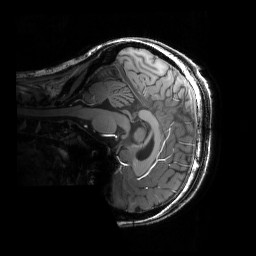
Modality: T1w
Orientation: sagittal
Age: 28
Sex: female
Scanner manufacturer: siemens
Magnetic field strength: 6.98 T
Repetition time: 3 s
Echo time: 0.00388 s